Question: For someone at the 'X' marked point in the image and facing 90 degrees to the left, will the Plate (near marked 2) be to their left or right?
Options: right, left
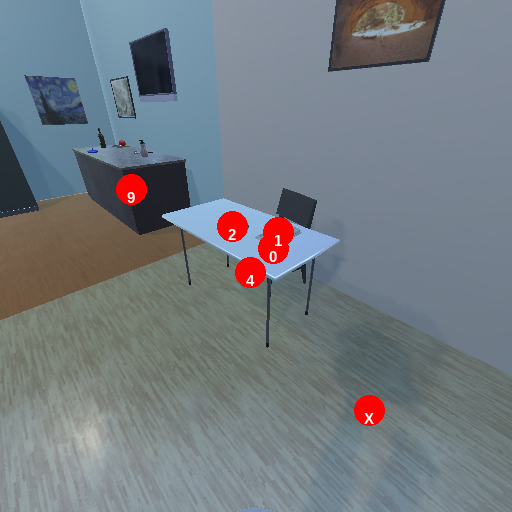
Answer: right